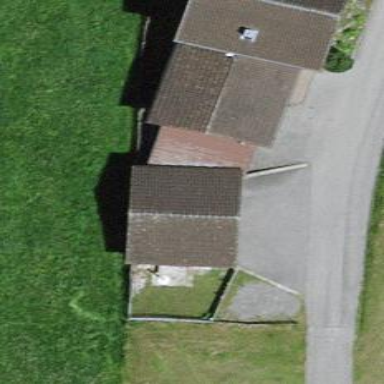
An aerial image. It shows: Group of garages.